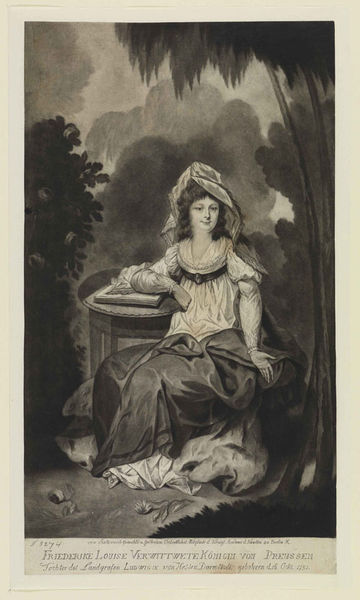
Titel: Friederike Luise, verwitwete Königin von Preußen Ganzfigurenbild in der Landschaft
Künstler: Heinrich Sintzenich
Standort: Karlsruhe
Institution: Staatliche Kunsthalle Karlsruhe
Schlagwörter: baum, blätter, dunkel, gemälde, hand, himmel, laub, schatten, umhang, weiß, wolken, aquarell, bäume, landschaft, mädchen, sitzen, ausschnitt, blume, ellbogen, frau, grau, haar, handschuh, hut, kleid, schwarz, stuhl, stützen, tisch, zeichnung, dame, gras, gürtel, park, rose, rosen, tuch, wiese, wolke, haube, rock, arm, bluse, falten, gesicht, kleidung, spitze, stein, ärmel, bild, bildnis, hände, portrait, porträt, natur, stamm, busch, sträucher, boden, haare, sitzend, stoff, adel, blatt, pflanze, pflanzen, locken, garten, schrift, sitz, berge, gebirge, kette, grafik, graphik, bank, französisch, stämme, kissen, witwe, kopftuch, lesen, atelier, draperie, palme, bauch, junge frau, rüschen, satin, foto, offen, antike, buch, druck, jungfrau, schwarz-weiß, druckgrafik, stich, titel, text, untertitel, biedermeier, armband, portät, wohlhabend, gut, schreiben, antik, schwartz, wolkne, königin, aufklärung, kupferstich, kopfschmuck, preußen, taft, lesende, englisch, natürlich, legende, pflanzem, drapperie, ame, bildtitel, tüllrock, louise, ausscnitt, 18. jahrhundert, buch#, schwarzwei0, kleeid, friederike louise, kleidfalten, brustbinde, langehaare, organgenbaum, ellbogen#hand, eefrau, friedlinde